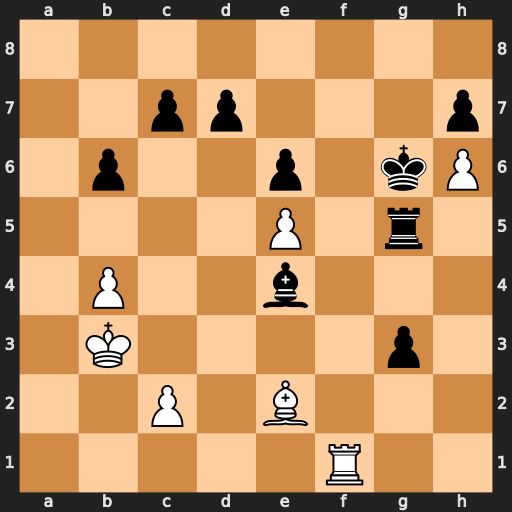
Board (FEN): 8/2pp3p/1p2p1kP/4P1r1/1P2b3/1K4p1/2P1B3/5R2
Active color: w
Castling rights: -
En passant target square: -
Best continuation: Rf6#